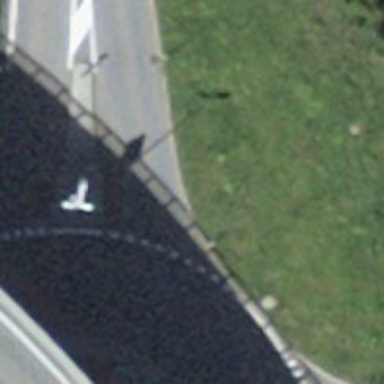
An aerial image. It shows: Tertiary link road with asphalt surface.